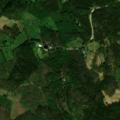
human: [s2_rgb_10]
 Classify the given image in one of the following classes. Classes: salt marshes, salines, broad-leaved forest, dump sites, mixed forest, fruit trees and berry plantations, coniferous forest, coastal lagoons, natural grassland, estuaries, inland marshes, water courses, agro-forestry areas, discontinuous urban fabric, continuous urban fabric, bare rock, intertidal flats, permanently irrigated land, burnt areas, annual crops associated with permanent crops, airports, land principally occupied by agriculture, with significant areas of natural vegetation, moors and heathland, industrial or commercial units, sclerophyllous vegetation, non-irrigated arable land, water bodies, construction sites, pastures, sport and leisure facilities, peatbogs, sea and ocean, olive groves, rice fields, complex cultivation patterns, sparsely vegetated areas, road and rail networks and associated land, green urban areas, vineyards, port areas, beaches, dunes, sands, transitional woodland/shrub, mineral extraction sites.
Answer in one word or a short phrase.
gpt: broad-leaved forest, coniferous forest, mixed forest